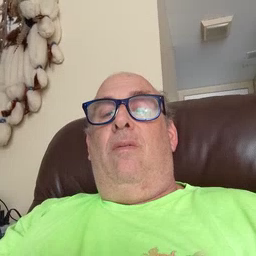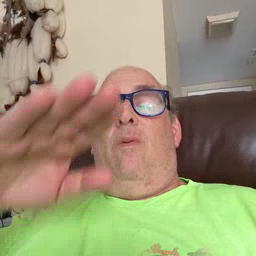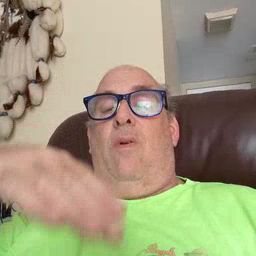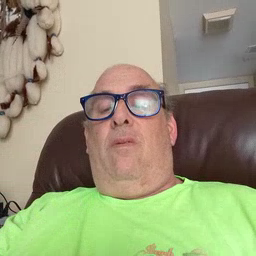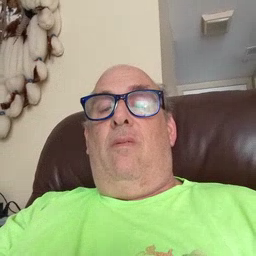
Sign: on